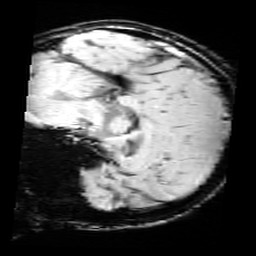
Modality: SWI
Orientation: sagittal
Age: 12
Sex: female
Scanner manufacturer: siemens
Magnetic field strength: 3 T
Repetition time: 0.027 s
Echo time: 0.02 s